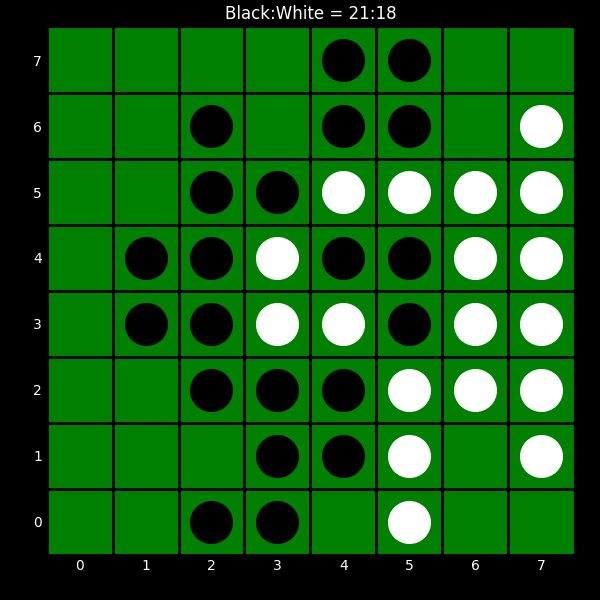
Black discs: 21
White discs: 18